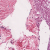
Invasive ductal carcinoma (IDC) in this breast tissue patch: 0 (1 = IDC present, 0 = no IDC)